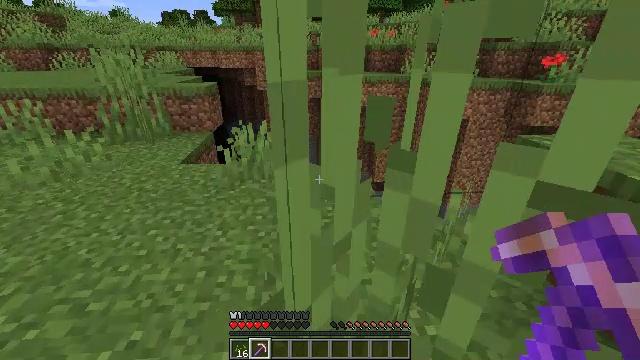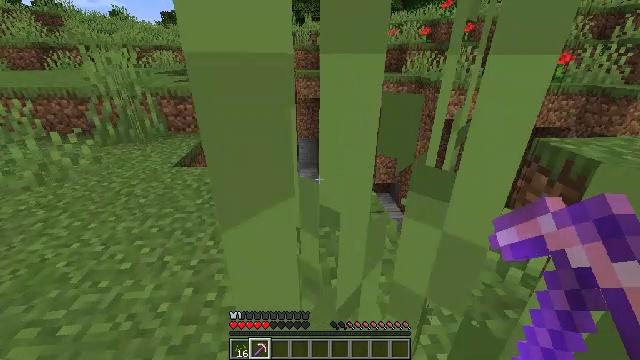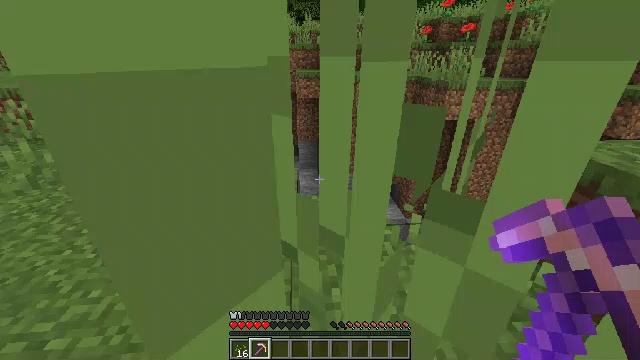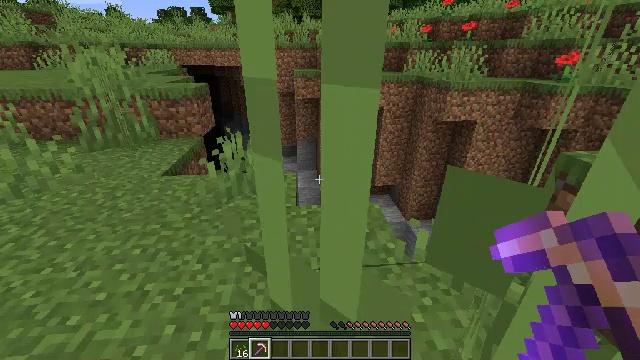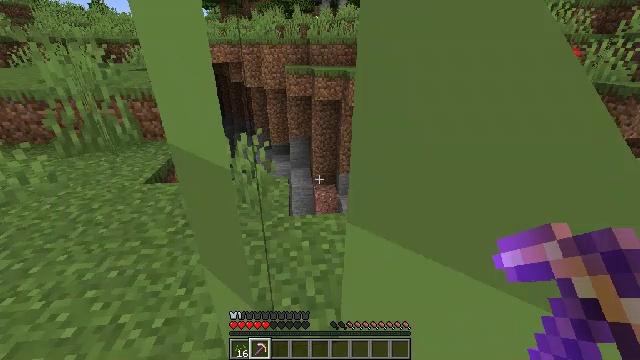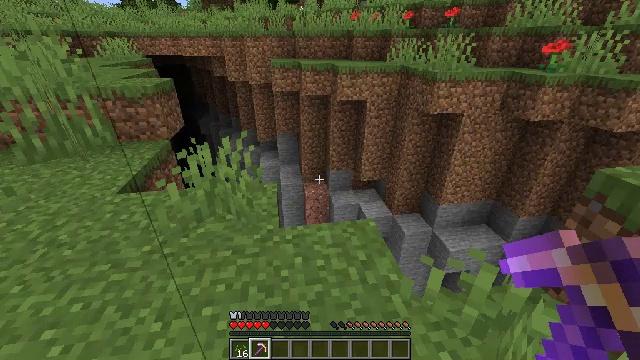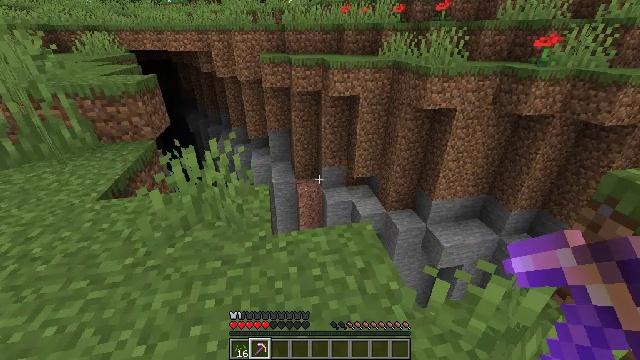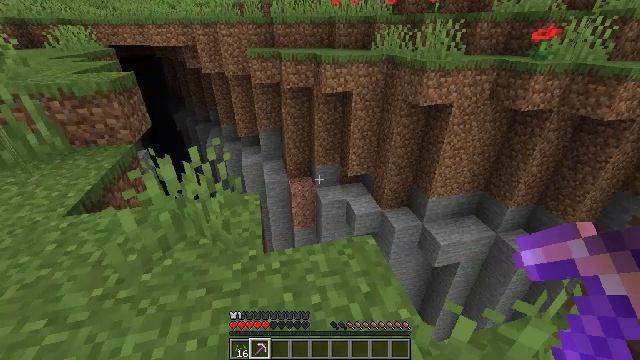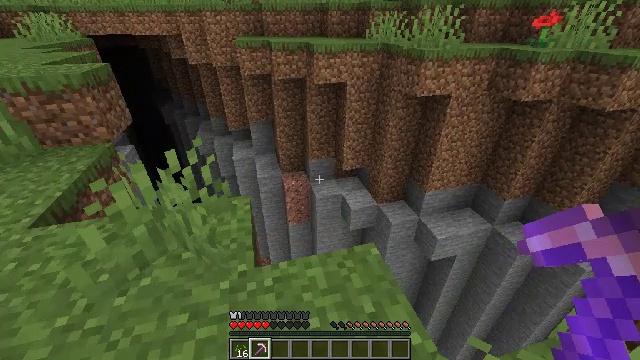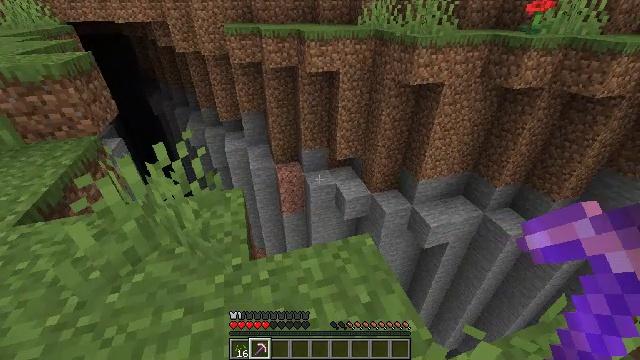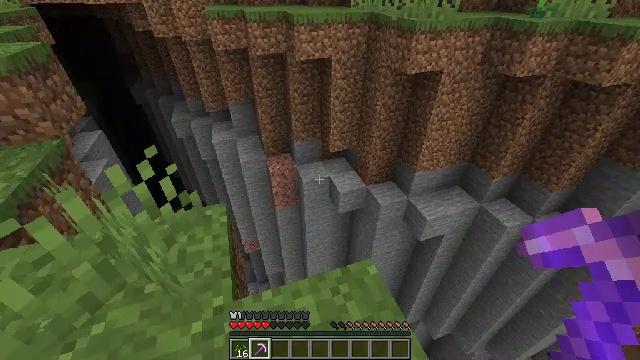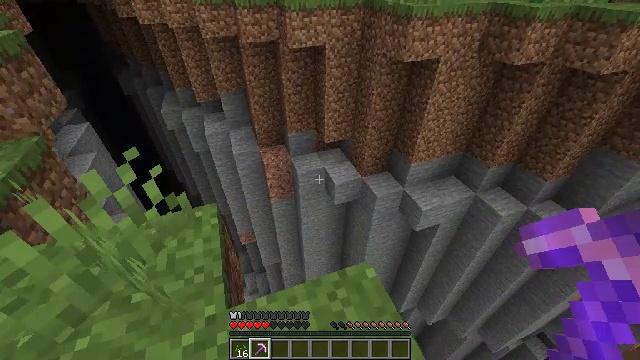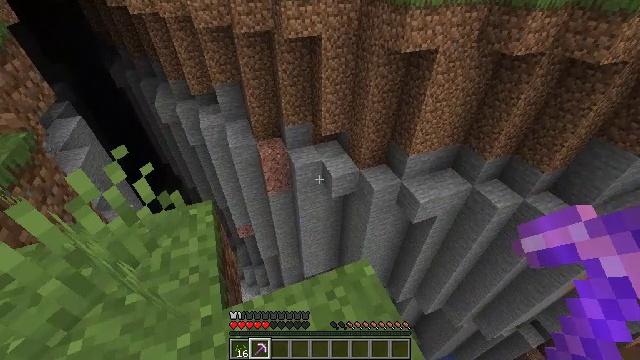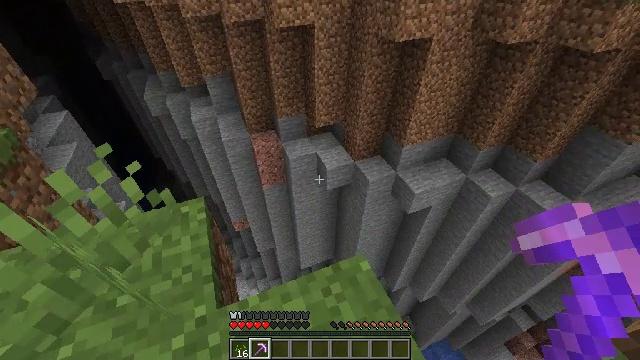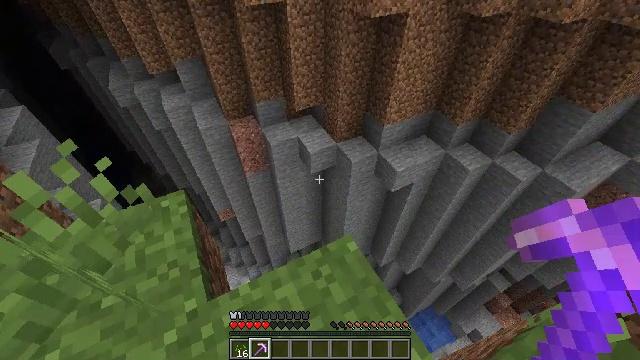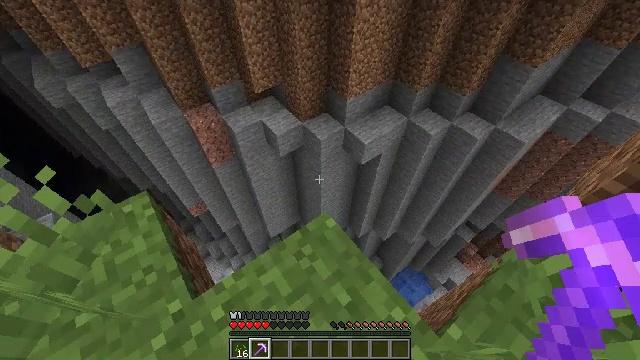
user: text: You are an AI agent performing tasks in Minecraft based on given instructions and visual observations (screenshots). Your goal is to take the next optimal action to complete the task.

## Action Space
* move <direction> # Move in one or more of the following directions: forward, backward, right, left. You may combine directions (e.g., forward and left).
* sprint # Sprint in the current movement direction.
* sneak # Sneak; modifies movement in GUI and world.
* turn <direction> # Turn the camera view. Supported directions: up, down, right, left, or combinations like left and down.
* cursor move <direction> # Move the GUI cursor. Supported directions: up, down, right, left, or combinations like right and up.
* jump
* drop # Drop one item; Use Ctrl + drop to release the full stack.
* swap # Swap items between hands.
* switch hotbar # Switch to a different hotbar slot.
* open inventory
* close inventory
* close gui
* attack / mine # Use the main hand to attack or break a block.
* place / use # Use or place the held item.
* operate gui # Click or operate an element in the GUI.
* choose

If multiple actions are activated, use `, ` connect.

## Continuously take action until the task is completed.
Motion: motion action
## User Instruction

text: Gather grass block for landscaping.
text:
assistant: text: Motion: move forward
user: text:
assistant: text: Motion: move forward
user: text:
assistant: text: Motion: move forward
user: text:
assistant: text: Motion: move forward, turn right
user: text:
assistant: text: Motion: move forward, turn right and down
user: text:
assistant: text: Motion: move forward, turn right and down
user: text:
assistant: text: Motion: move forward, turn right and down
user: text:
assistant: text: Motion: move forward, turn right and down
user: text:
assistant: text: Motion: move forward, turn right and down
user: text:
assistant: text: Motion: move forward, turn right and down
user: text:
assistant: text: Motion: turn right and down
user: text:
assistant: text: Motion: turn down
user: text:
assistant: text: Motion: turn right and down
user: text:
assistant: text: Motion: turn right and down
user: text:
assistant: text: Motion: turn right and down
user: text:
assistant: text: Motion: turn right and down
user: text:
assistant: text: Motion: turn right
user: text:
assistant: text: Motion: no_op
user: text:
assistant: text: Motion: no_op
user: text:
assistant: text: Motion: no_op
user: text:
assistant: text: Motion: no_op
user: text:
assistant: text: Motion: no_op
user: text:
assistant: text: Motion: no_op
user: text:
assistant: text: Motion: no_op
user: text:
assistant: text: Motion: no_op
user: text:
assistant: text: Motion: no_op
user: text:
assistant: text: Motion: no_op
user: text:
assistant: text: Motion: no_op
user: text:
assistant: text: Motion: no_op
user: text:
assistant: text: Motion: turn left